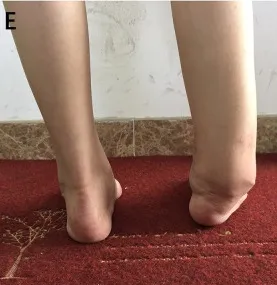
The deformity of the right ankle is illustrated in panels (D,E).
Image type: medical_photograph (skin_photograph)